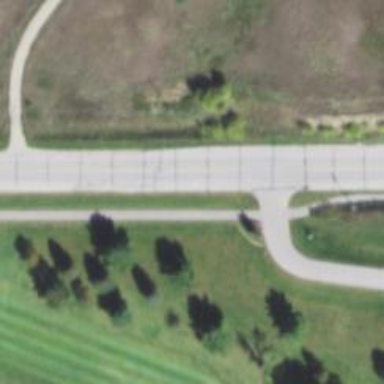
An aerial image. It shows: Asphalt road classified as tertiary.